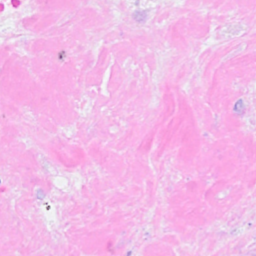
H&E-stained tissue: Breast